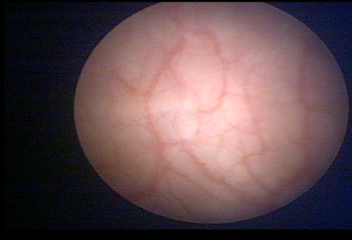
Modality: WLC
Class: Normal mucosa
Bladder cancer association: No